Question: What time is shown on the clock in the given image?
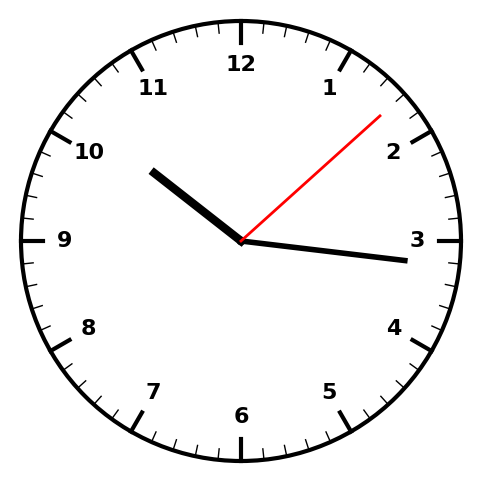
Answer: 10:16:08